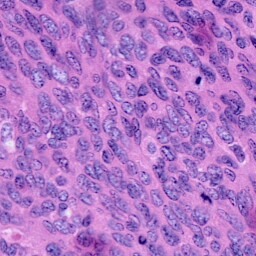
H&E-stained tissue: Cervix